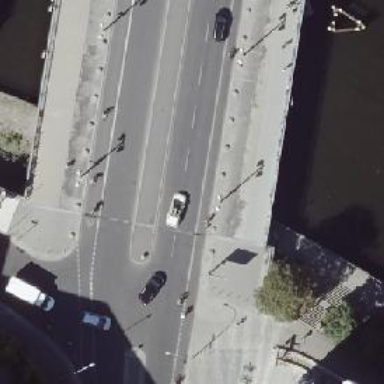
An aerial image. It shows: Secondary road on beam bridge with asphalt surface. The road has two lanes in each direction and concrete sidewalk on the right side.